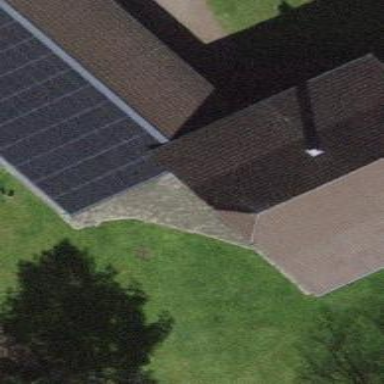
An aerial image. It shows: Half-hipped roof house.